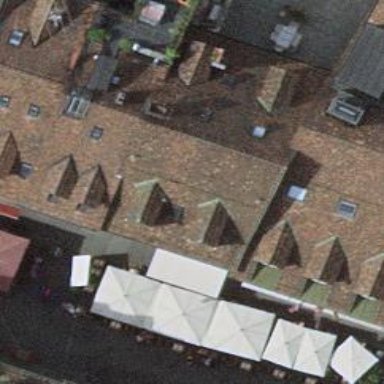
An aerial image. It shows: Restaurant.